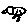
Label: bird